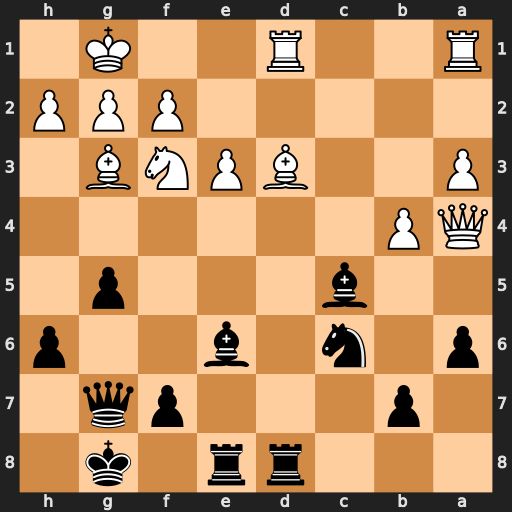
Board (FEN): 3rr1k1/1p3pq1/p1n1b2p/2b3p1/QP6/P2BPNB1/5PPP/R2R2K1
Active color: b
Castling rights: -
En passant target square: -
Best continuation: Rxd3 Rxd3 Qxa1+